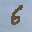
Label: 6